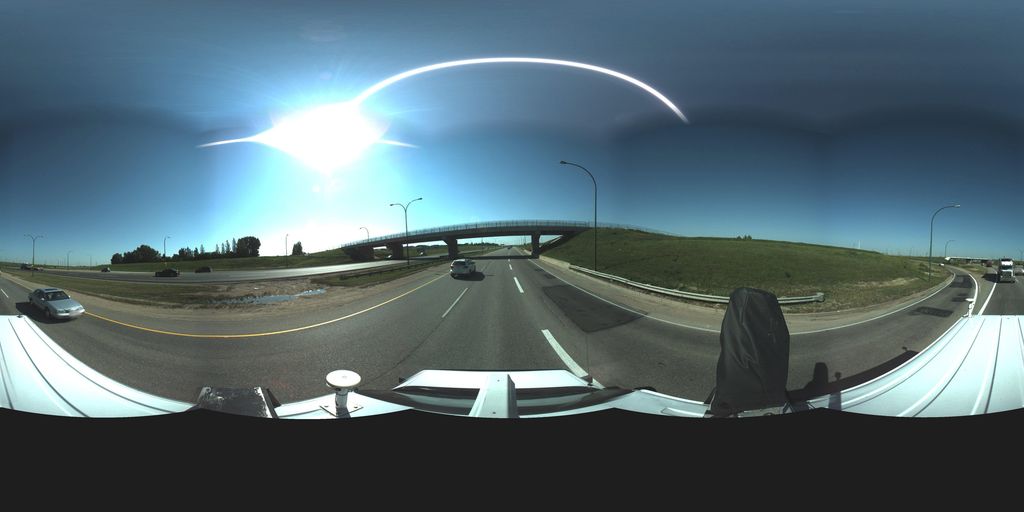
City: saskatoon